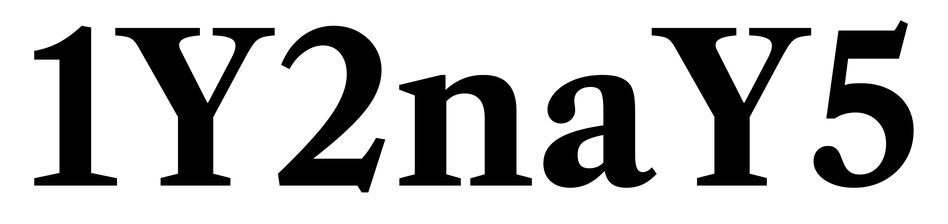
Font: LibreCaslonText_Bold